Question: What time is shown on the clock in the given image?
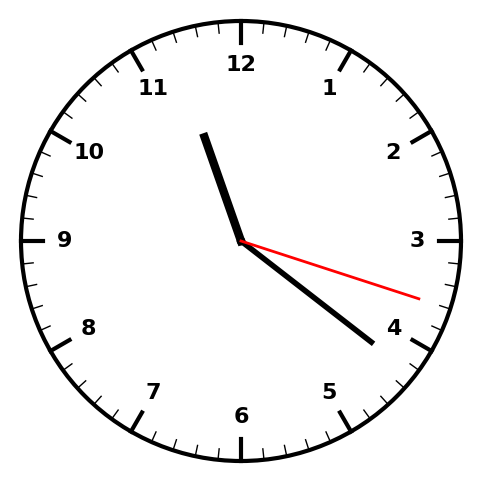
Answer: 11:21:18